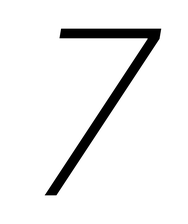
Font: Inter-Italic_ExtraLight_Italic